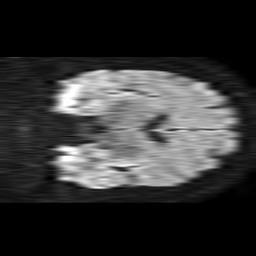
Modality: TRACE
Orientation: coronal
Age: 49
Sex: male
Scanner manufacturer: philips
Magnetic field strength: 1.5 T
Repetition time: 4.6 s
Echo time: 0.09059 s